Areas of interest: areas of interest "Zhejiang-Fujian Agricultural and Sideline Products Comprehensive Market"
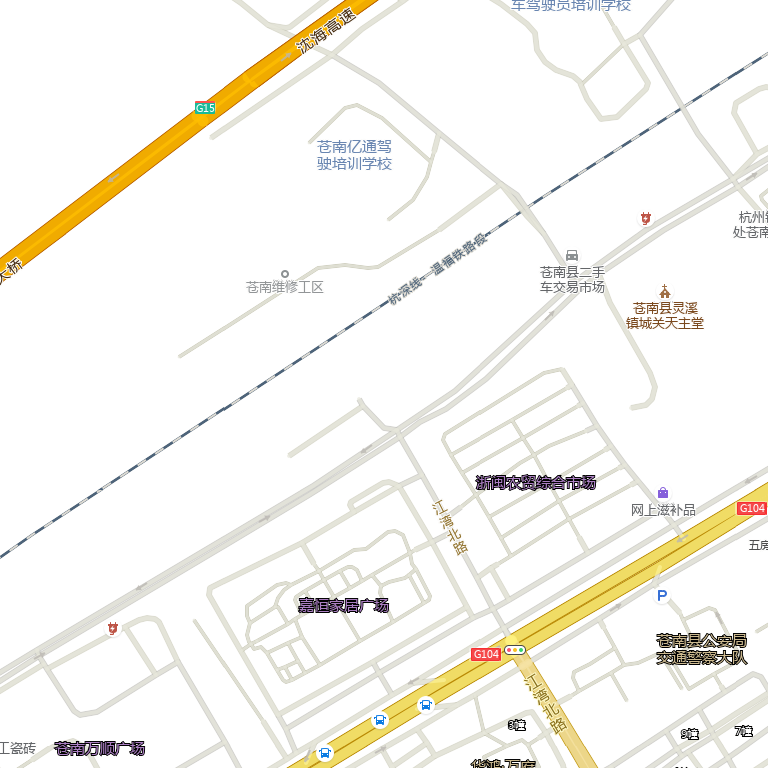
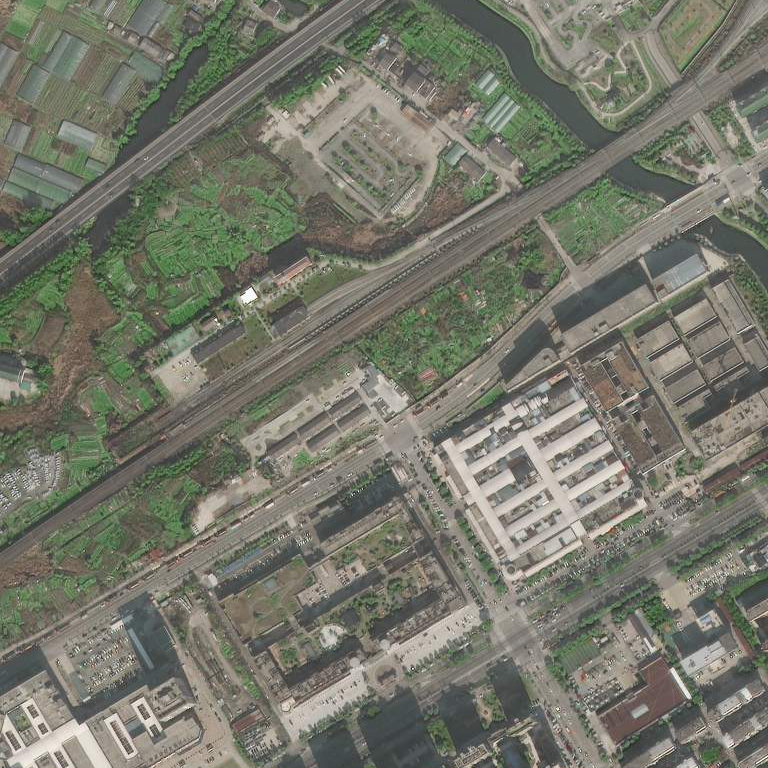